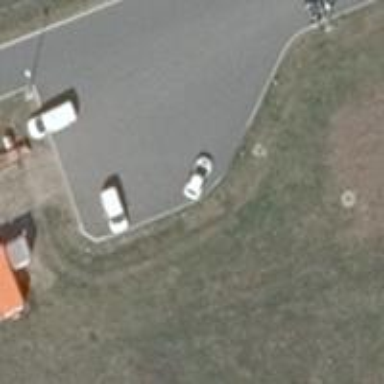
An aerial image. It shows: Turning circle on the road.